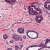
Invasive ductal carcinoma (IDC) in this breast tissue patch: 0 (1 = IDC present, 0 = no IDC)